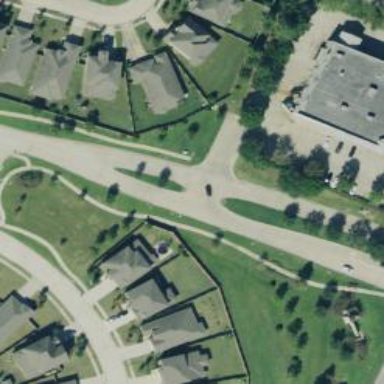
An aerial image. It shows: Smooth asphalt road in residential area.